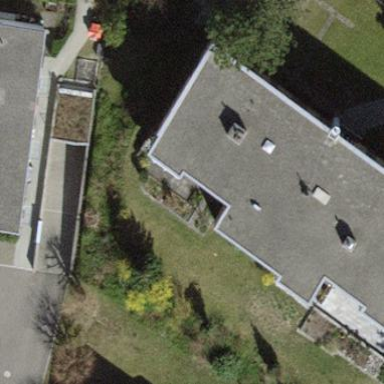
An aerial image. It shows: Flat-roofed building.